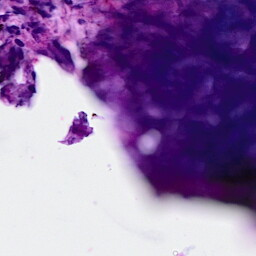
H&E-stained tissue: Breast